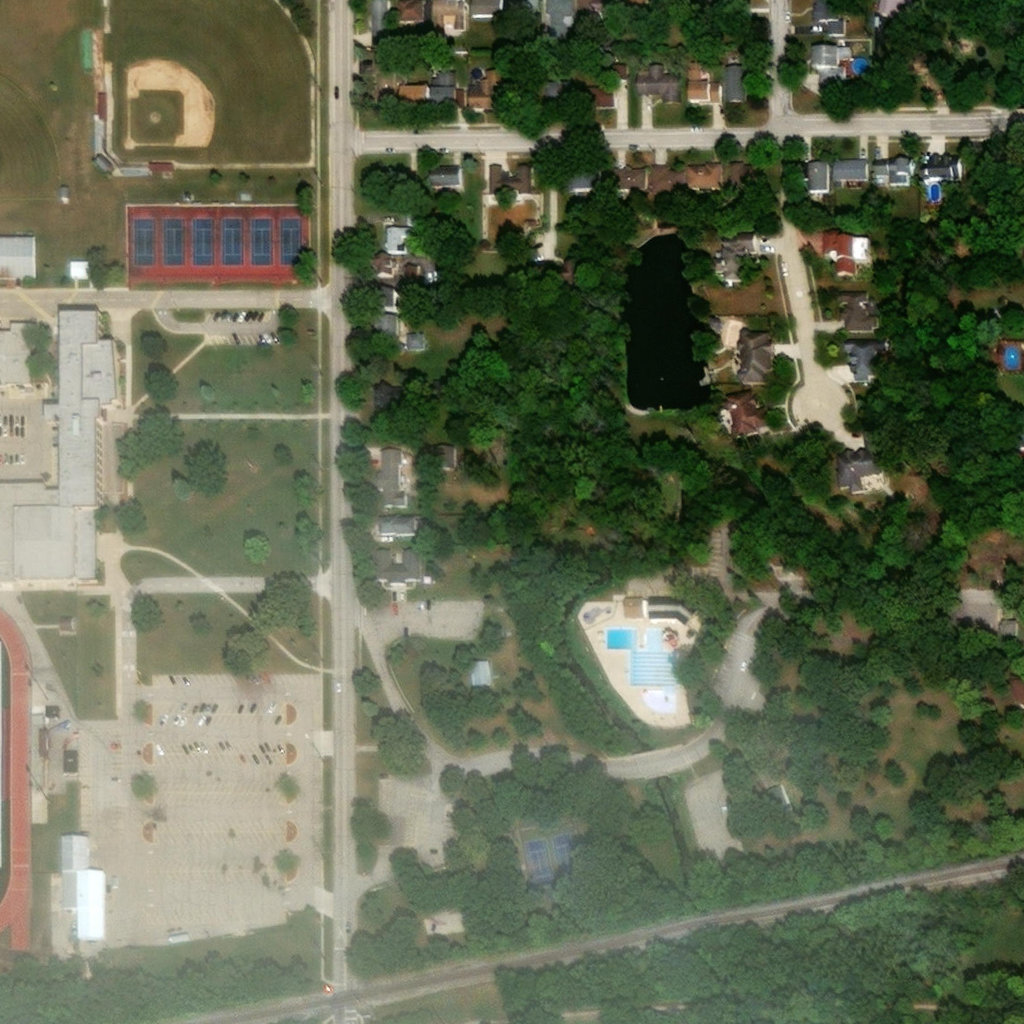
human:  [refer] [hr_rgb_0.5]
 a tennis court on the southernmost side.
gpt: <box>[[50, 79, 56, 86, 0]]</box>